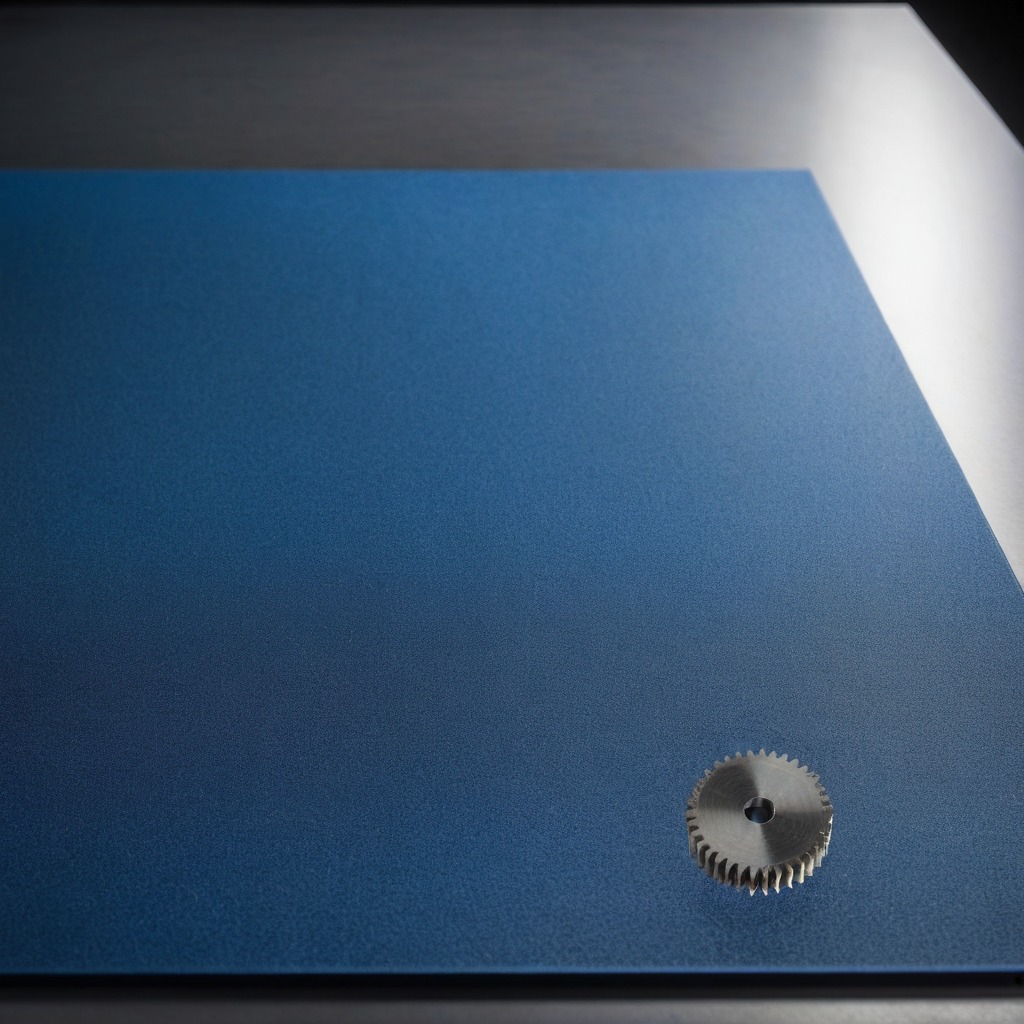
A steel gear with teeth is lying on a clean granite tabletop covered with a blue rubber mat inside a workshop under bright overhead lighting crisp shadows high clarity worn but beneath the mat.